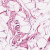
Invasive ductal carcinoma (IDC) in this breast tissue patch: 0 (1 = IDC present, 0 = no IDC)